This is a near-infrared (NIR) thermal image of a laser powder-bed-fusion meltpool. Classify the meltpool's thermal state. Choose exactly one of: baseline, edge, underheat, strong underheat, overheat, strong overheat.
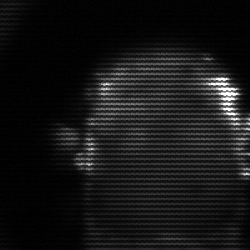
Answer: baseline